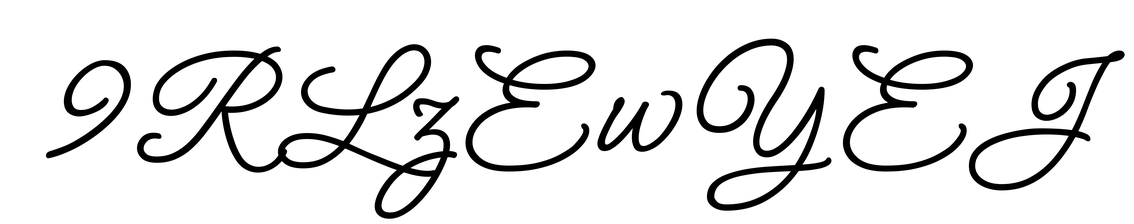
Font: MeowScript-Regular